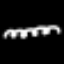
Label: squiggle